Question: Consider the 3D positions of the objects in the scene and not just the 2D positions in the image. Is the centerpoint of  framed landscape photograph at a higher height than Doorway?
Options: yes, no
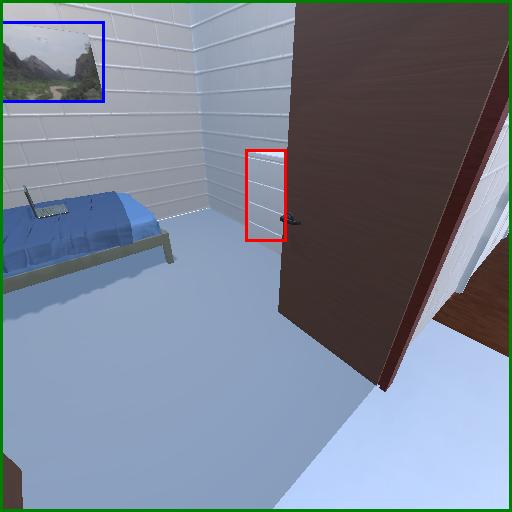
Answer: yes